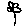
Label: flower